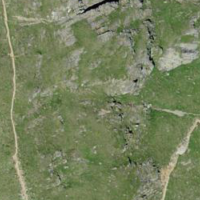
EUNIS habitat code: 26
Species observed at this site:
Jacobaea incana